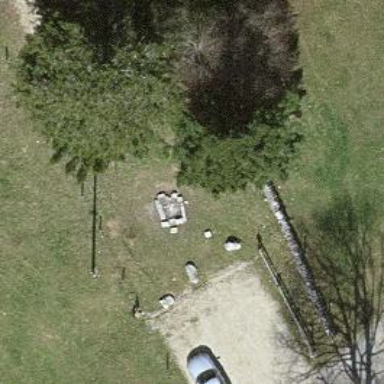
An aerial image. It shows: Picnic table located in leisure land area.